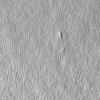
Label: not_dusty